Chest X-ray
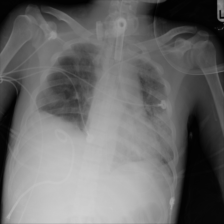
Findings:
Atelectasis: negative
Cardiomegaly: negative
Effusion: negative
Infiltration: negative
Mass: negative
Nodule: negative
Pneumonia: negative
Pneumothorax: negative
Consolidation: negative
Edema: positive
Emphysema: negative
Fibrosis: negative
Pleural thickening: negative
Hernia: negative